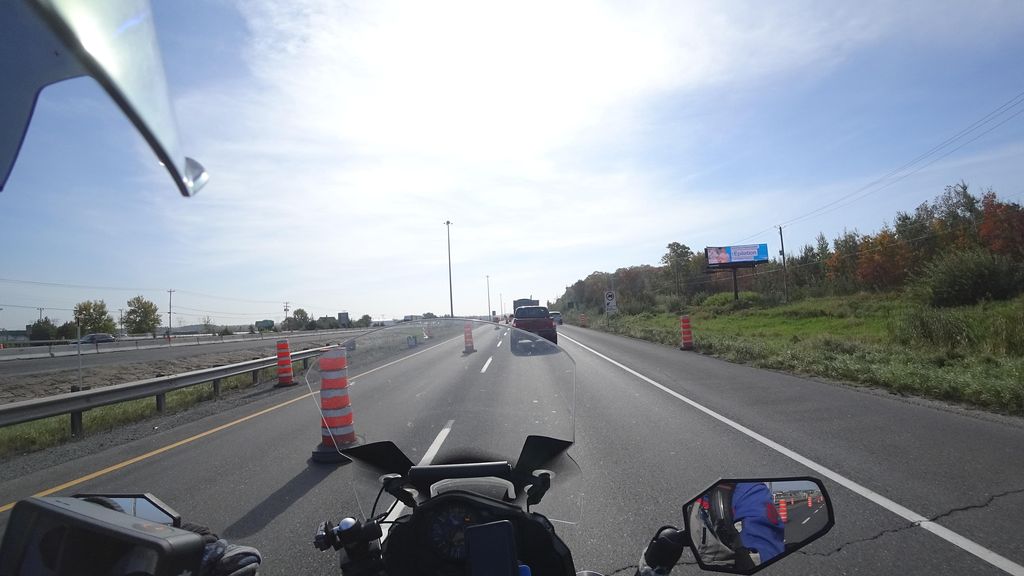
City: quebec_city